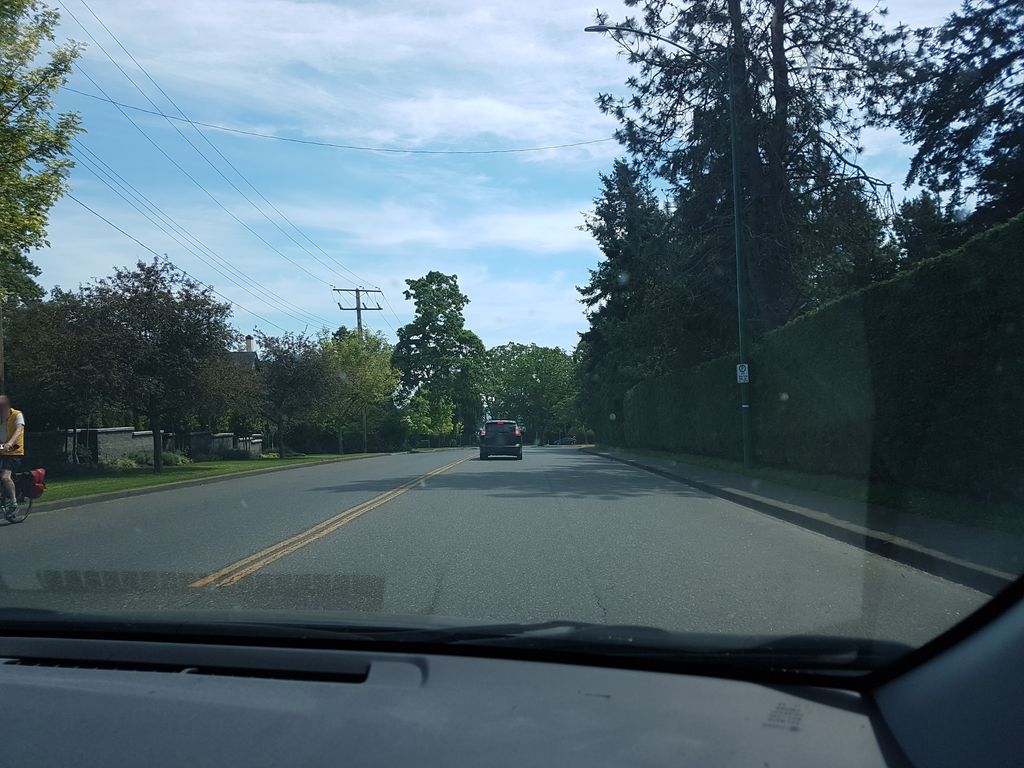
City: victoria